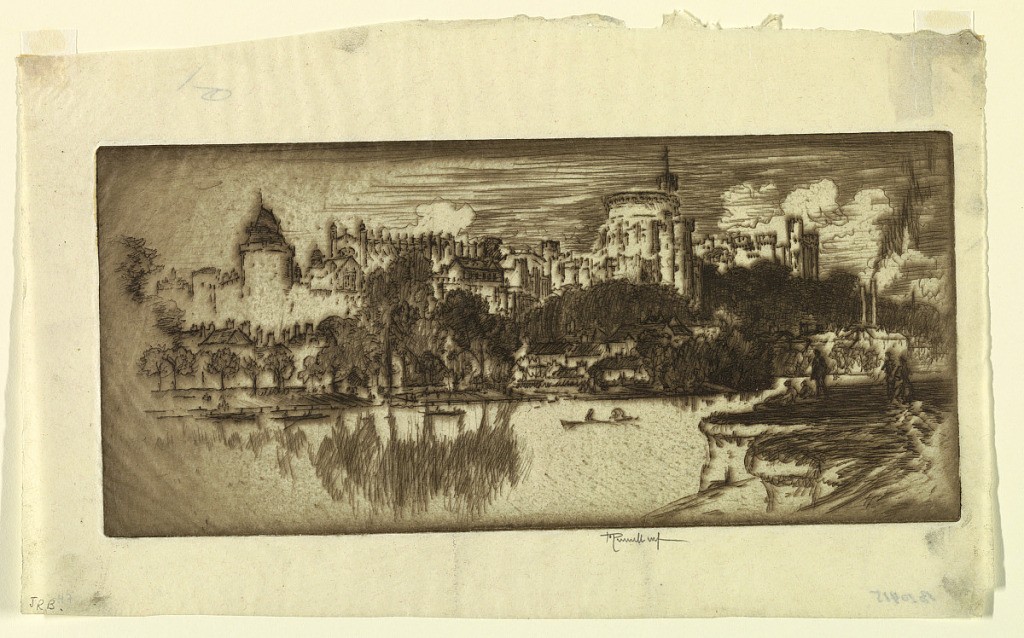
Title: Windsor from Eton
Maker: Joseph Pennell, American, active England, 1857–1926
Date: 1903
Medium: Etching on paper
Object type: Print
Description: Horizontal rectangle. Panoramic view of Windsor Castle as seen across a body of water. Figures stand in the right foreground.